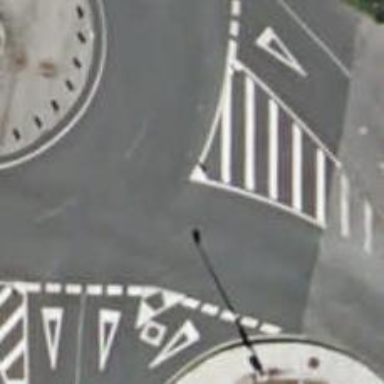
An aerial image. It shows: Bollard.